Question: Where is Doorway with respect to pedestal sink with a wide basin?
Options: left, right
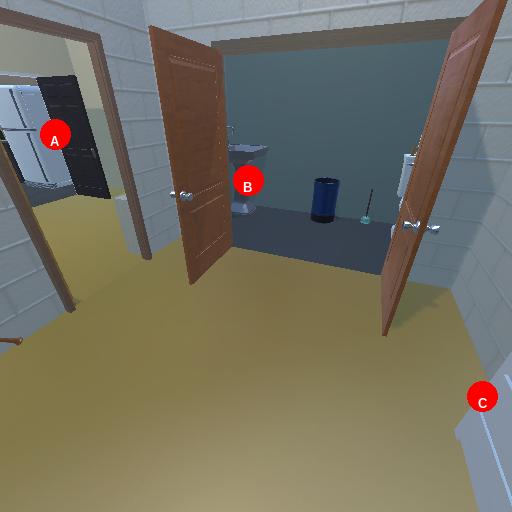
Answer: left